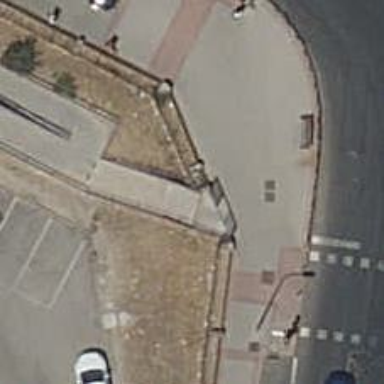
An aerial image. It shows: Footway surfaced with paving stones.